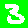
Digit: 3